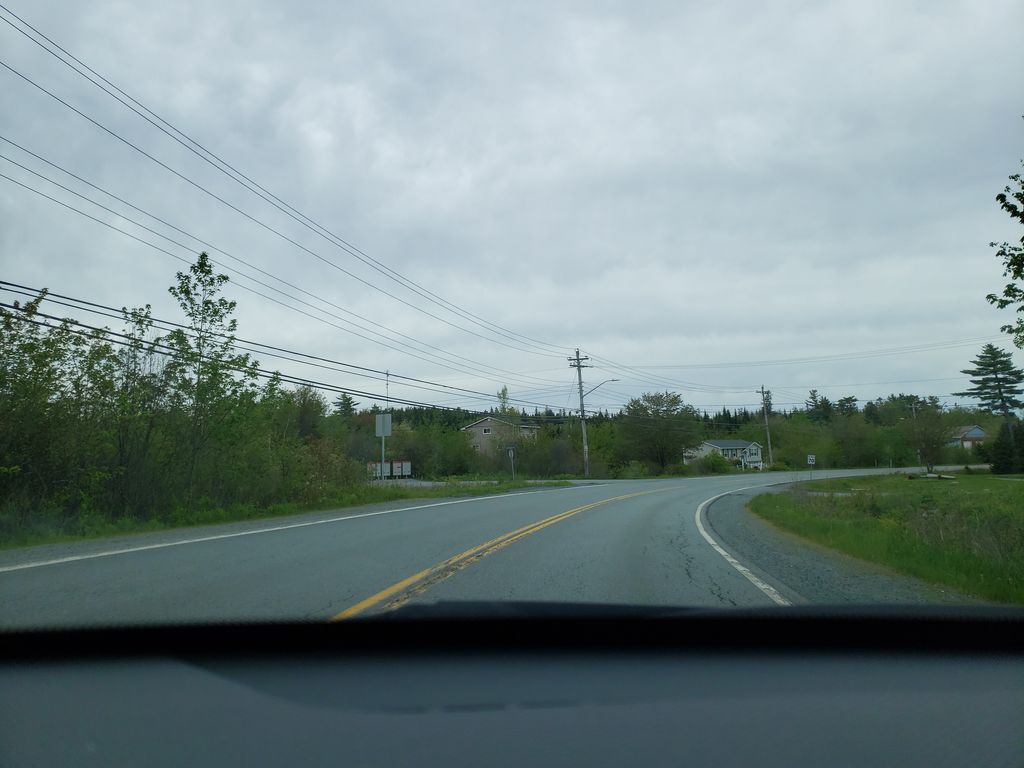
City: halifax